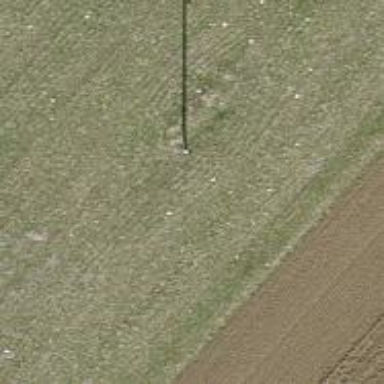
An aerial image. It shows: Power pole.